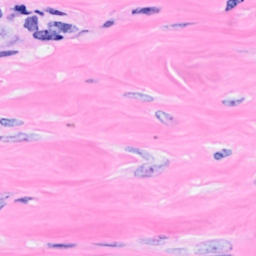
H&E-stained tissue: Breast